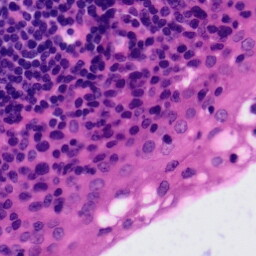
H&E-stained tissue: Tonsil